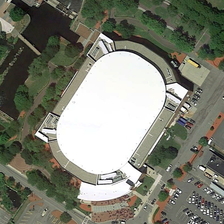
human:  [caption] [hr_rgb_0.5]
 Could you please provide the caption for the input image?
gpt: many green trees are around a large white building near a pond and a parking lot .

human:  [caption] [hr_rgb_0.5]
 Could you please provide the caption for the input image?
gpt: many green trees are around a large white building near a pond and a parking lot .

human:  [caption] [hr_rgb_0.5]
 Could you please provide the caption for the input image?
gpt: many green trees are around a large white building near a pond and a parking lot .

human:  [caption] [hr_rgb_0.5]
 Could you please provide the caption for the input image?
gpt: many green trees are around a large white building near a pond and a parking lot .

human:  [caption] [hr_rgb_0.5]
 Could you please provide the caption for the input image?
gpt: many green trees are around a large white building near a pond and a parking lot .